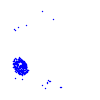
Particle: electron